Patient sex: M
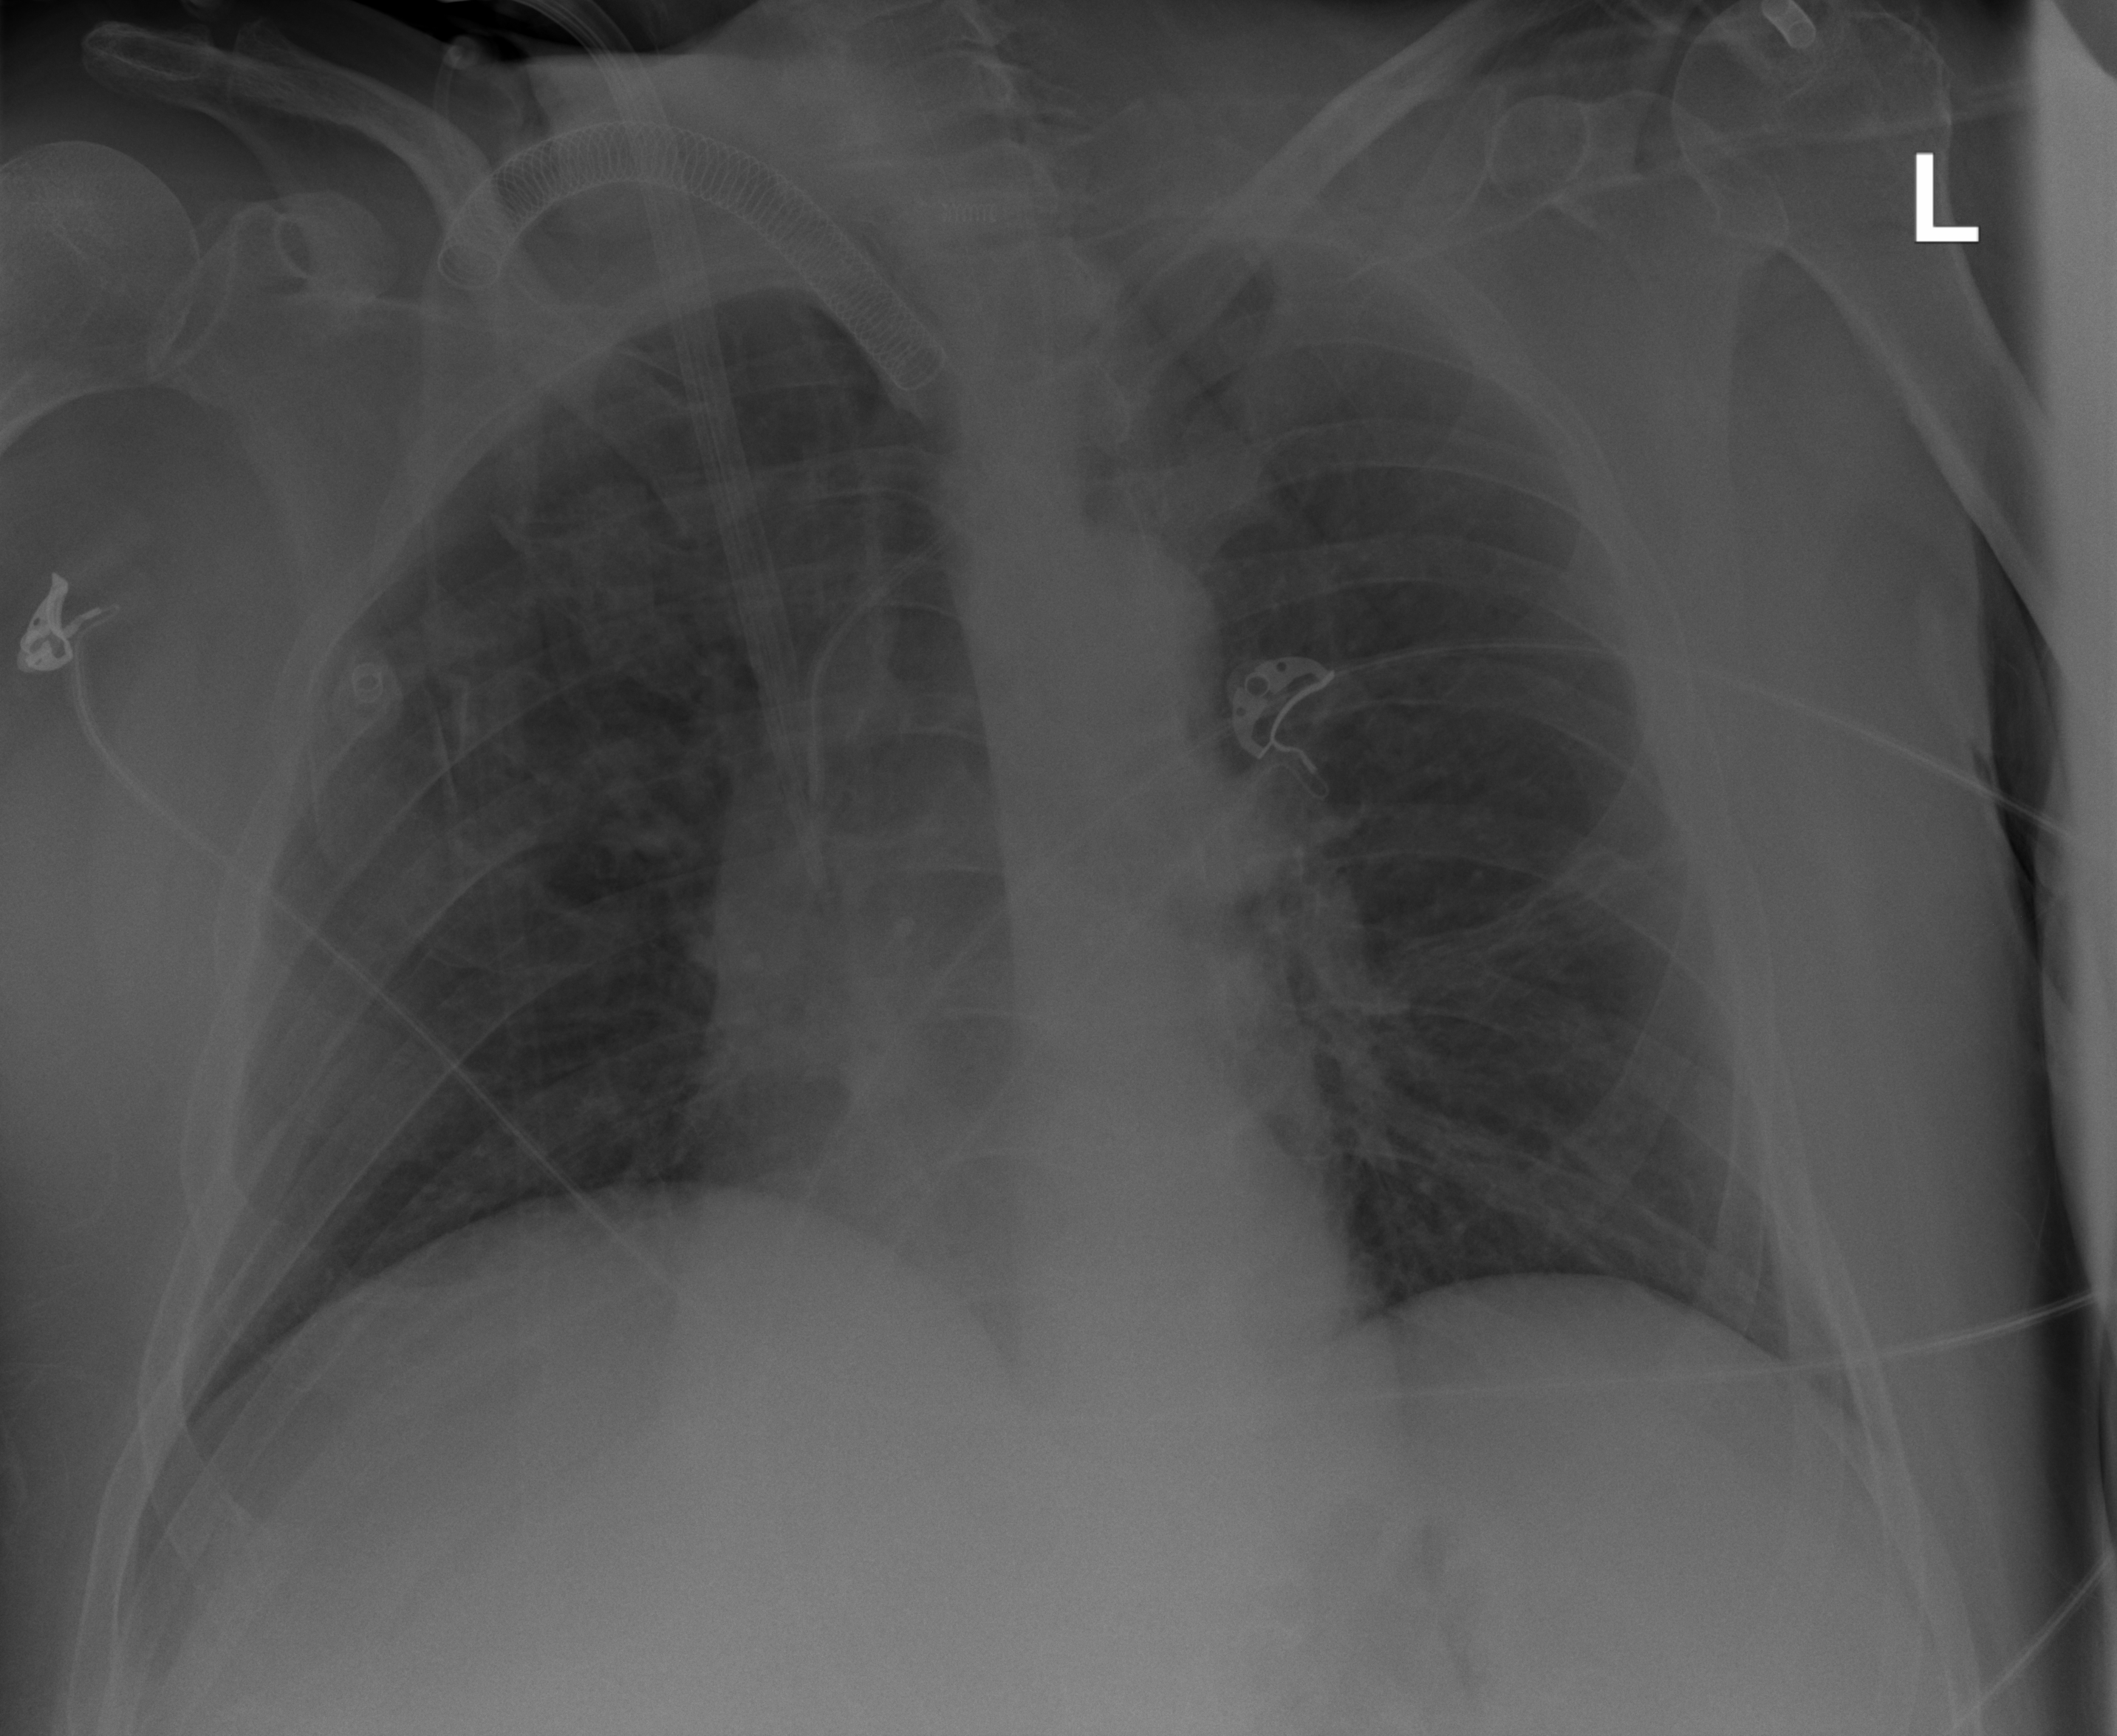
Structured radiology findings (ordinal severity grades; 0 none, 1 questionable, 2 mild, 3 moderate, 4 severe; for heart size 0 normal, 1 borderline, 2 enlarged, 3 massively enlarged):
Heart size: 0
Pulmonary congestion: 0
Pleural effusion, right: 0
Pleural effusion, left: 0
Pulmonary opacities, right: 0
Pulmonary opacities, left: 0
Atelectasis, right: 0
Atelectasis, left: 0